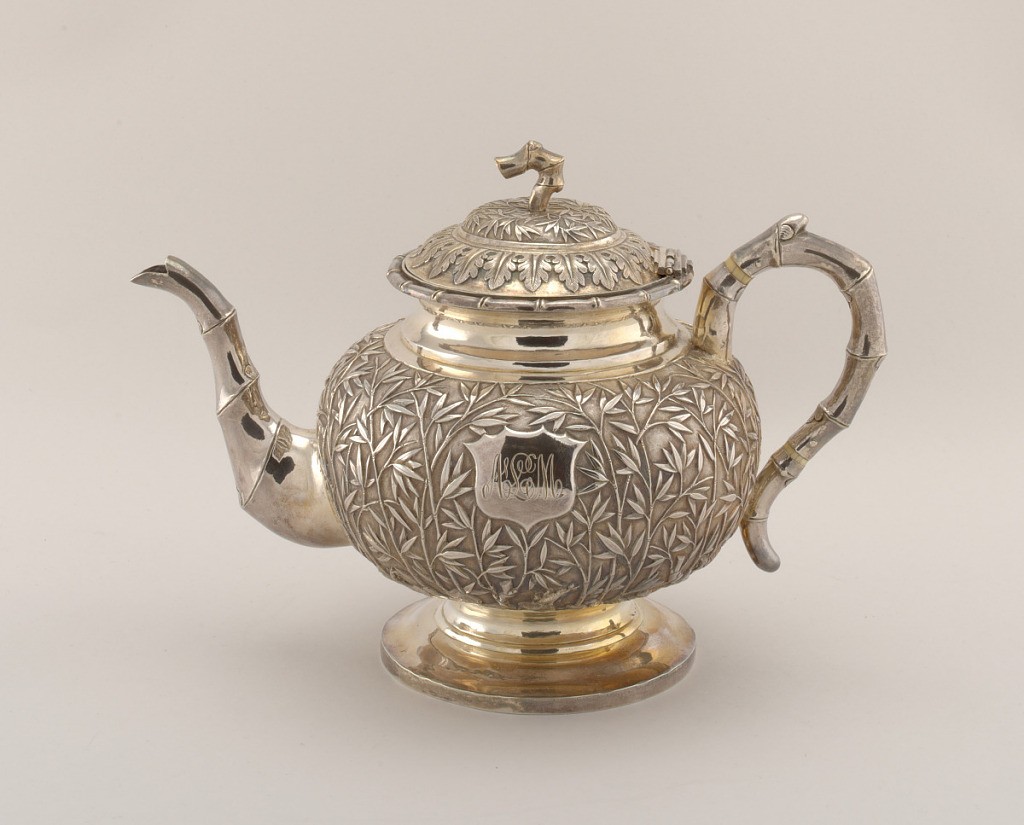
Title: Teapot
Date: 1865–1885
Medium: silver, ivory
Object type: teapot
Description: Round body, plain round stepped foot and neck; long curved bamboo-shaped spout; looped bamboo-shaped handle; flat domed lid, hooked bamboo-shaped finial; répoussé bamboo pattern on body, with shield engraved "ACML"; lid has répoussé bamboo and acanthus leaf pattern.